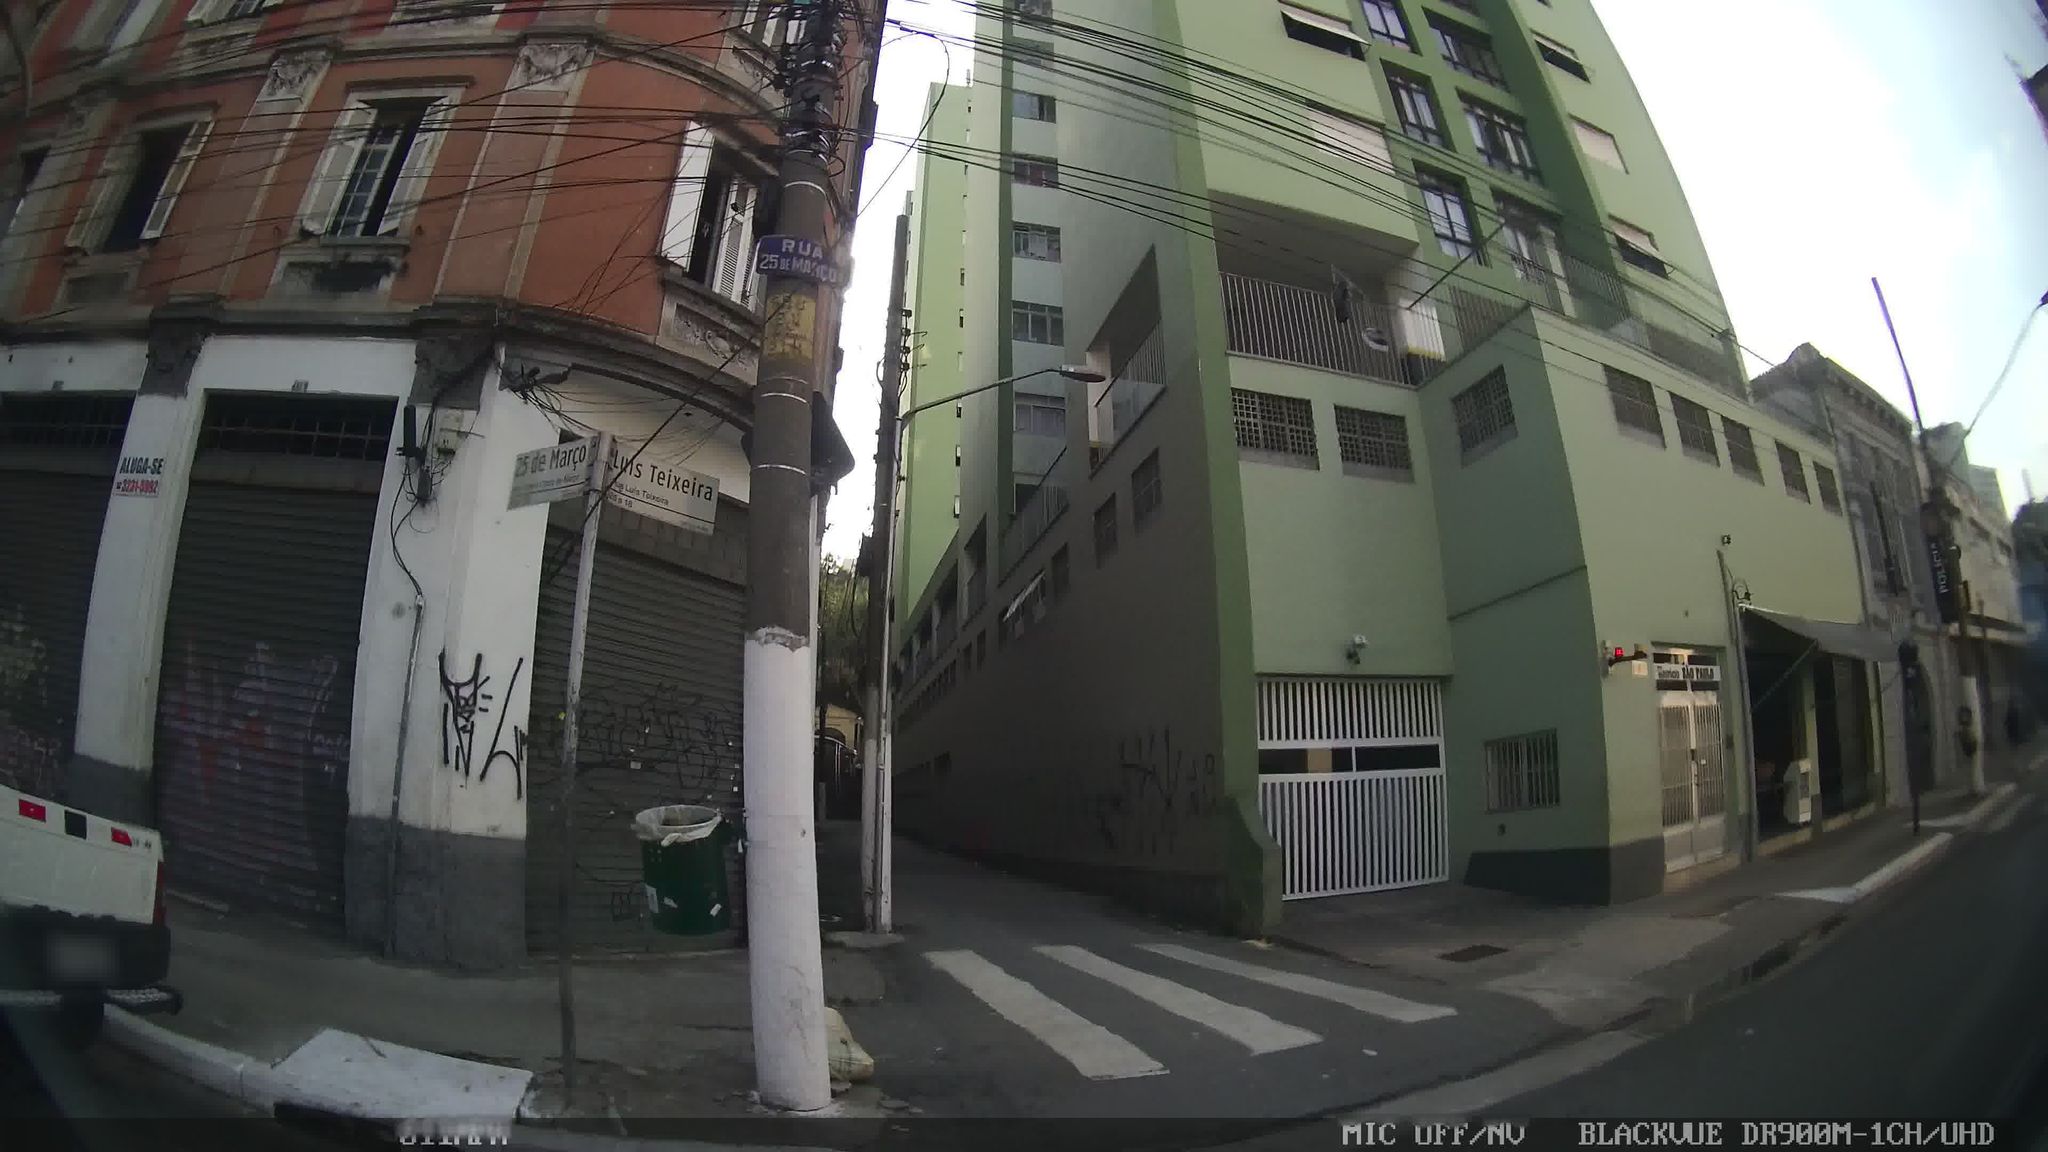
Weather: snowy
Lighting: day
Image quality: good
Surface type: walking surface
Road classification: steps, service
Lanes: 1
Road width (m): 3.0
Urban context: urban centre
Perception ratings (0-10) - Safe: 0.91, Lively: 7.42, Beautiful: 1.02, Boring: 4.56, Depressing: 2.97, Wealthy: 1.45